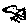
Label: bird